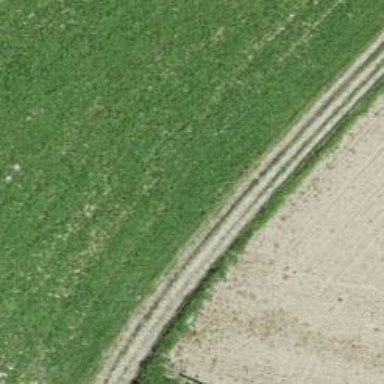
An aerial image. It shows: Paved track with grade1 surface. It is designated for agricultural vehicles.